Question: I'm using ActionBarSherlock. In my app I need 2 spinners in action bar so I use List Navigation + add second spinner with Custom View.
I add spinner to custom view with this code:
'''
ActionBar bar = getSupportActionBar();
// FALLBACK: Use native actionbar dropdown style for 11+ API. Or use ActionBarSherlock style.
int dropDownStyle = (VERSION.SDK_INT < 11) ? R.attr.actionDropDownStyle : android.R.attr.actionDropDownStyle;
MyAdapter someAdapter = new MyAdapter(this, list);
Spinner mySpinner = new Spinner(this, null, dropDownStyle);
mySpinner.setAdapter(someAdapter);
mySpinner.setOnItemSelectedListener(this);
bar.setCustomView(mySpinner);
bar.setDisplayShowCustomEnabled(true);
'''
On Android 4.0.3 all works perfectly.
:
List Navigation spinner looks like on Android 4.0.4 (as dropdown). But Spinner in Custom View displays Dialog instead dropdown on spinner view click.
So like on Android 4.0.4.

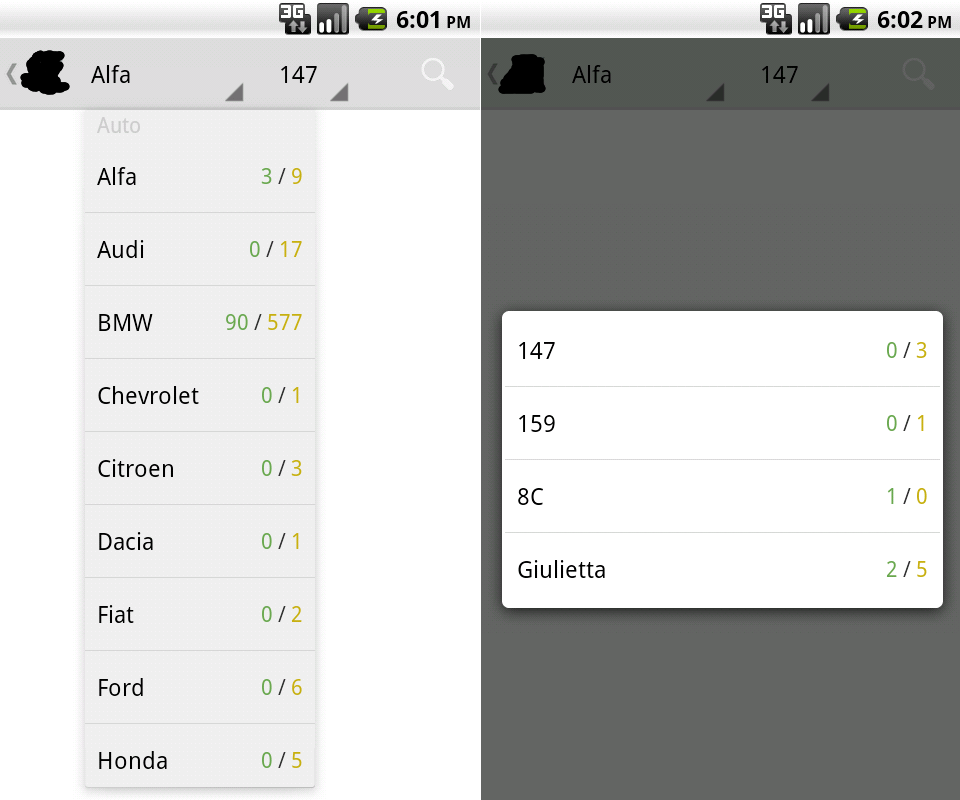
Answer: ActionBarSherlock uses a custom spinner control, 'IcsSpinner', which provides the drop-down functionality. While this does exist in the 'internal' package, it is a public class so you could switch your code to use that. This should give you an exact mirror of the drop-down used by the list navigation control.
However, keep in mind that this control has NOT been designed to be used anywhere but as the built-in list navigation and thus may be missing functionality or features you desire.